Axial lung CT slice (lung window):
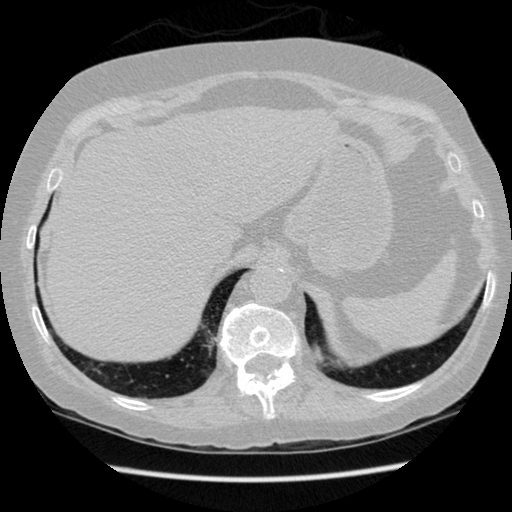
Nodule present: no